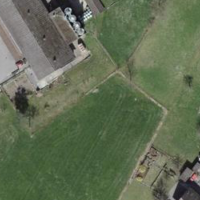
EUNIS habitat code: 52
Species observed at this site:
Vicia sepium